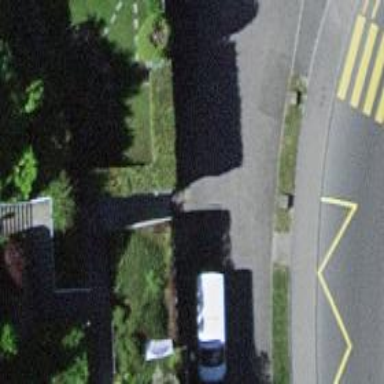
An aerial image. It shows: Road with steps.